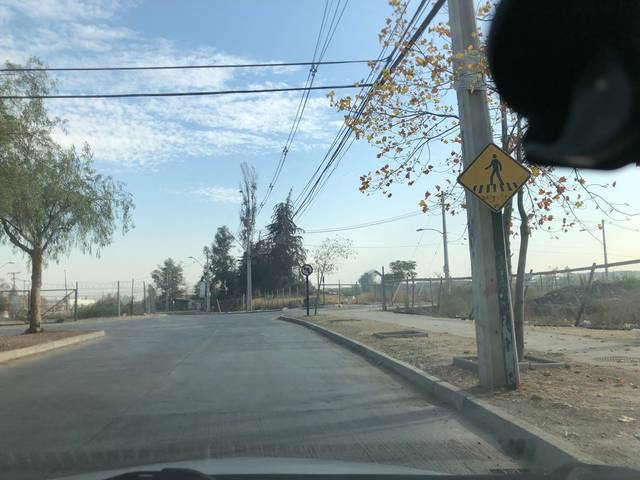
Region: Chile
Coordinates: -33.593, -70.552